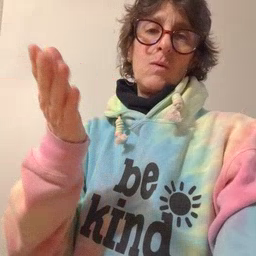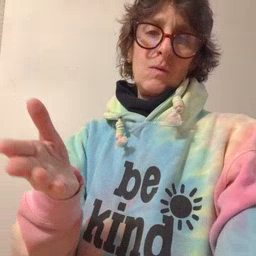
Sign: boat